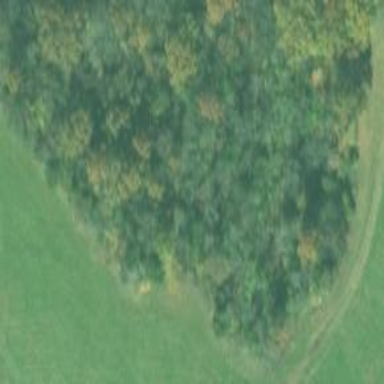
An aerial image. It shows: Mixed woodland with variety of leaf types and cycles.